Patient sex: M
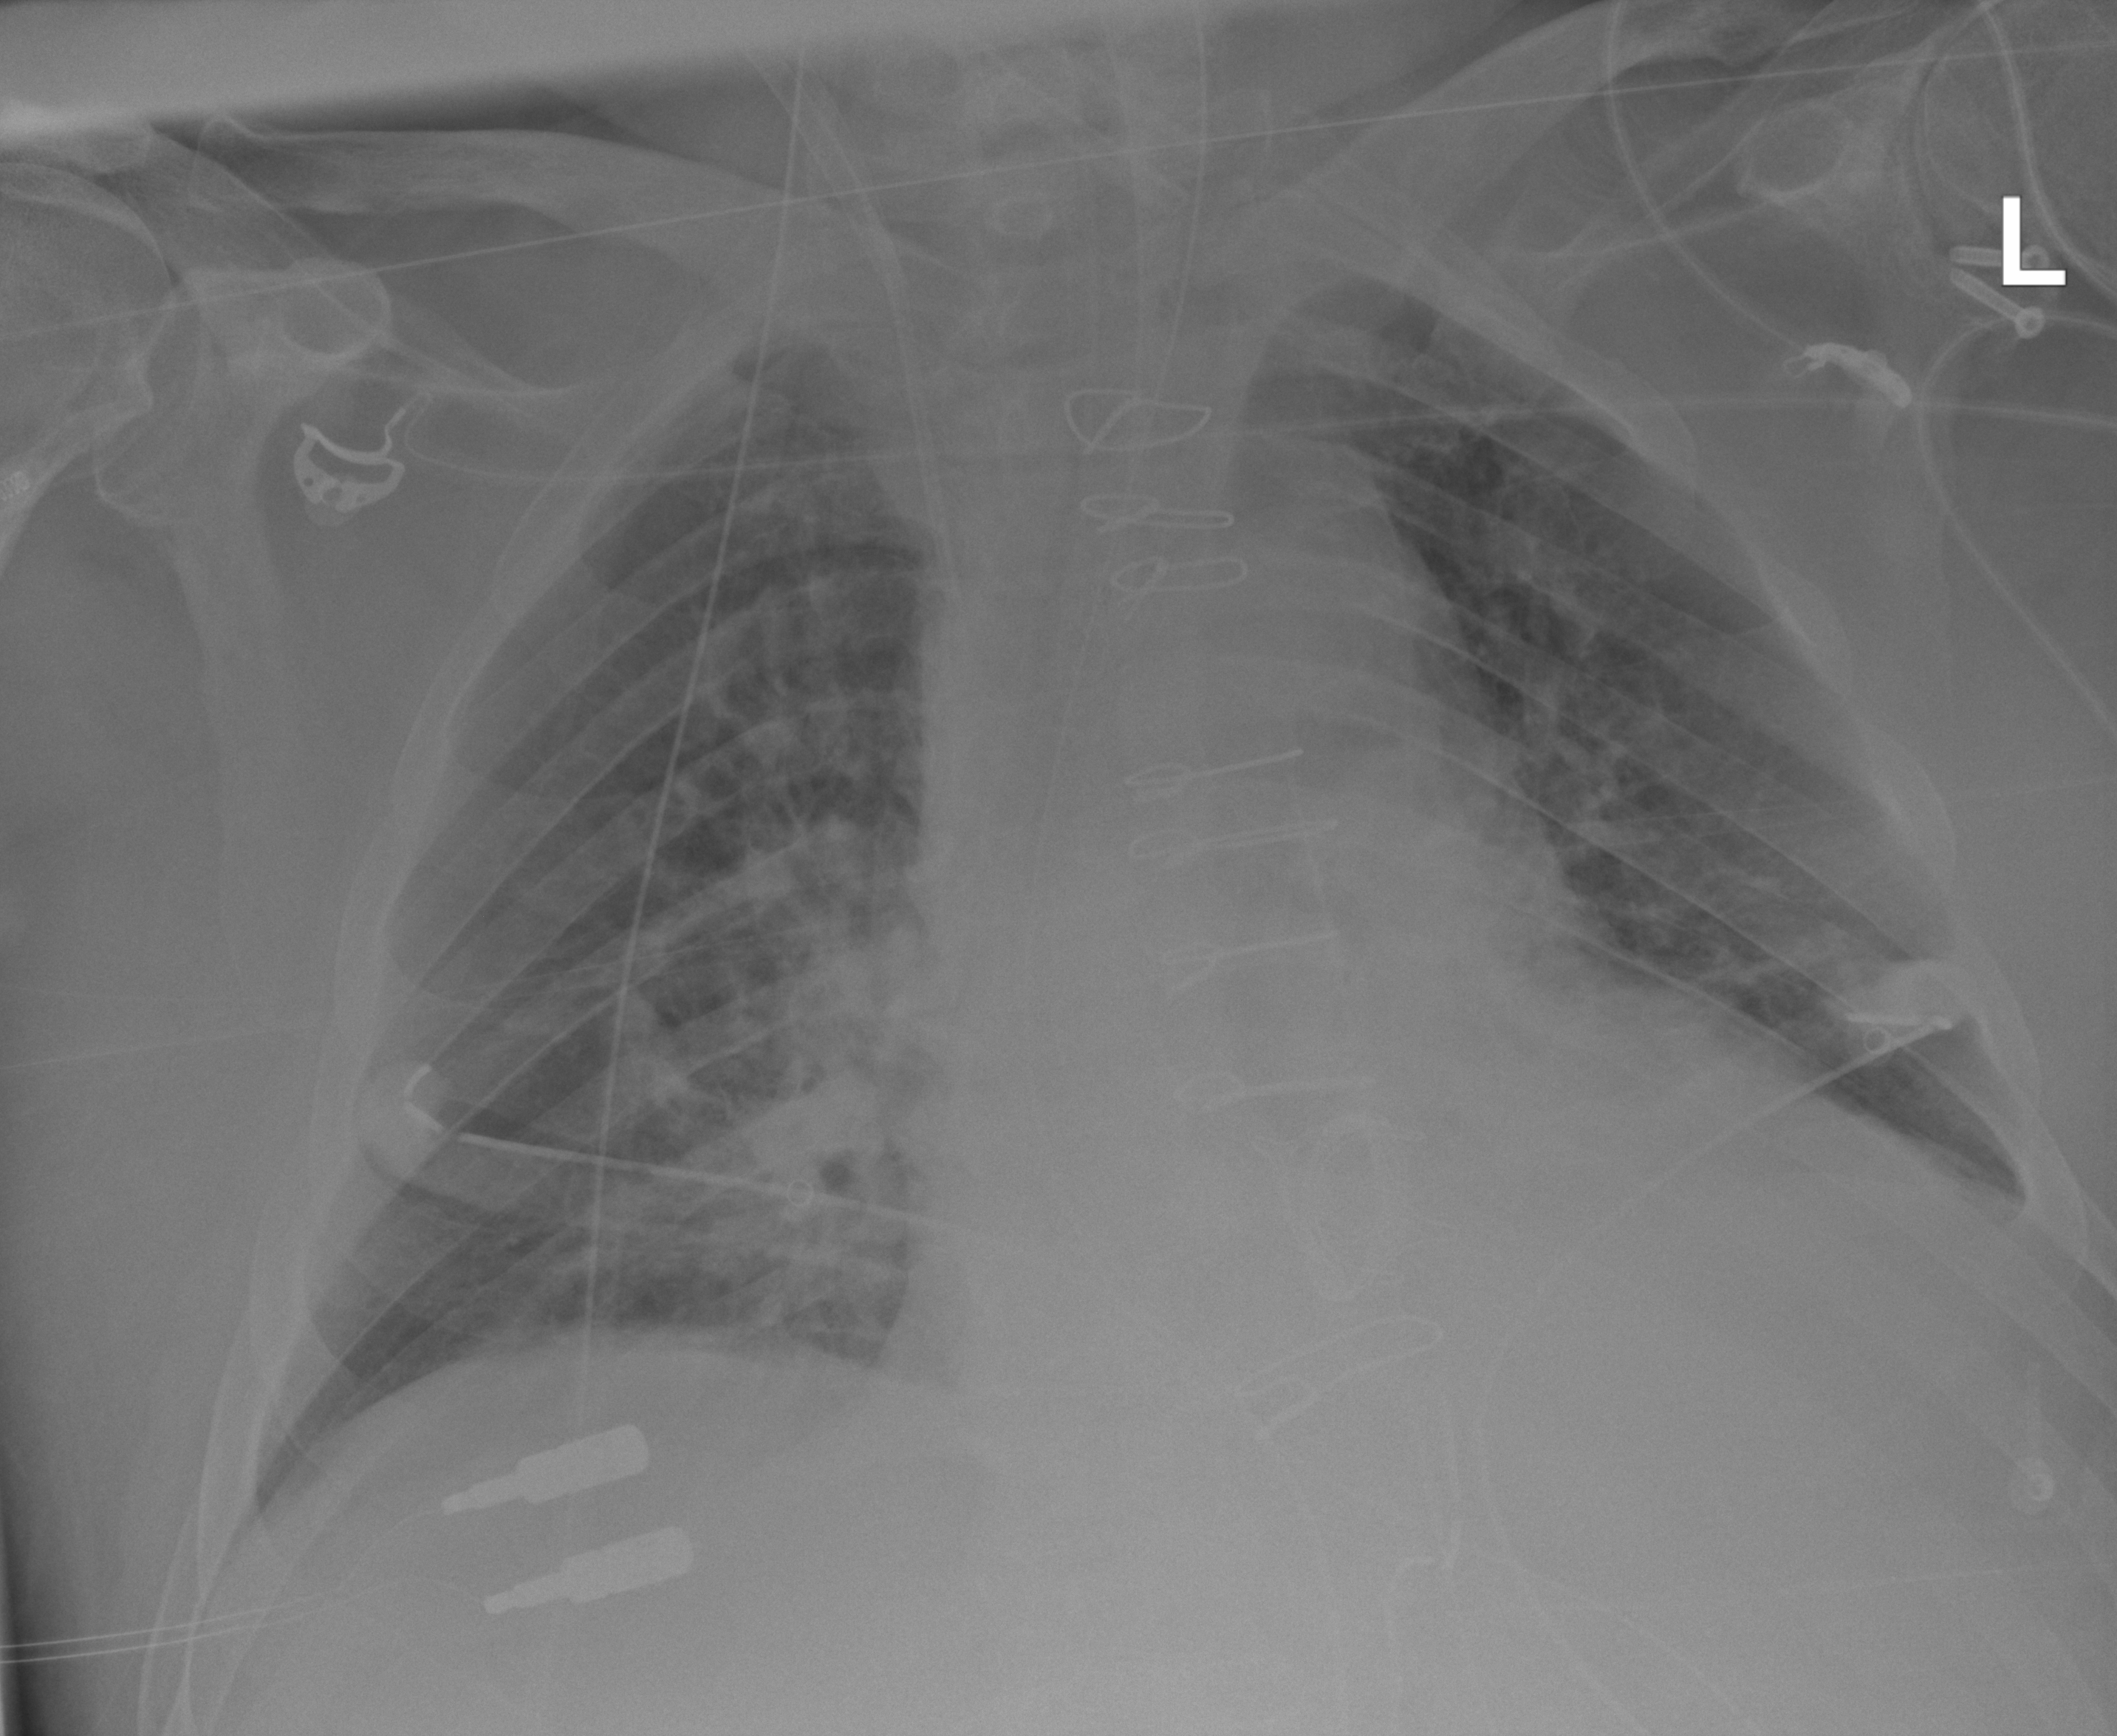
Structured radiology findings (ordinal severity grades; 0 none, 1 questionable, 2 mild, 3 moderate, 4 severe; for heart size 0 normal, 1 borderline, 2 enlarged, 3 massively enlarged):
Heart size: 2
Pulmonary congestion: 2
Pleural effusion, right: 0
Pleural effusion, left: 0
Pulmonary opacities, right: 0
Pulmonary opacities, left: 0
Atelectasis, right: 2
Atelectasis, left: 2